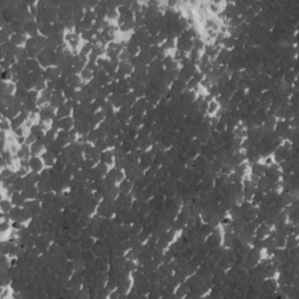
Label: frost